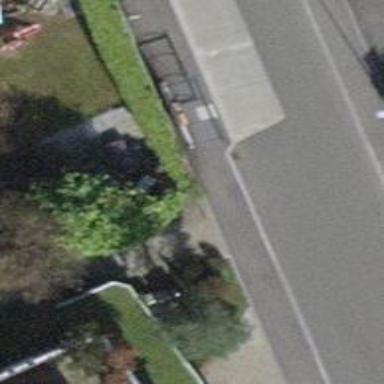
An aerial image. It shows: Sidewalk.